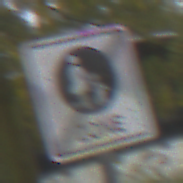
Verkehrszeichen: EndeFussgaengerzone
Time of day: Midday
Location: Outdoor (Nature)
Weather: Overcast
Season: Autumn
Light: Natural